Aerial crown-view tile of a tropical tree (Barro Colorado Island, Panama), acquired 20241014:
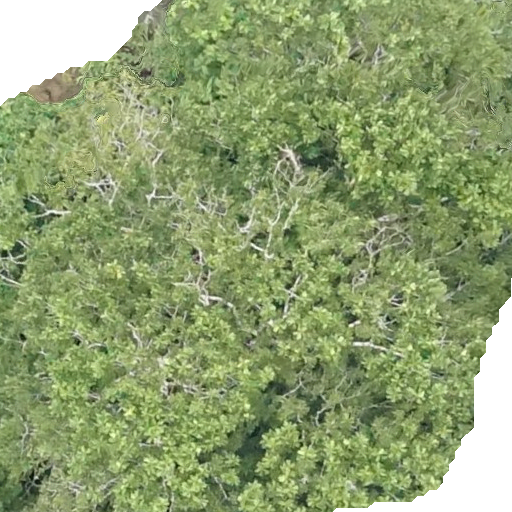
Species: Dipteryx oleifera
GBIF accepted scientific name: Dipteryx oleifera
Crown area: 464.285 m²